【题型】解答题　【知识点】立体几何　【难度】easy
如图，线段 \(AA_1\) 是圆柱 \(OO_1\) 的母线，\(BC\) 是圆柱下底面 \(\odot O\) 的直径。

(1) 若 \(D\) 是弦 \(AB\) 的中点，且 \(\overrightarrow{AE} = \frac{1}{2}\overrightarrow{AA_1}\)，求证：\(DE \parallel\) 平面 \(A_1BC\)；

(2) 若 \(BC=2\)，\(\angle ABC=30^\circ\)，直线 \(A_1C\) 与平面 \(ABC\) 所成的角为 \(\frac{\pi}{3}\)，求异面直线 \(A_1O\) 与 \(AB\) 所成角的大小。
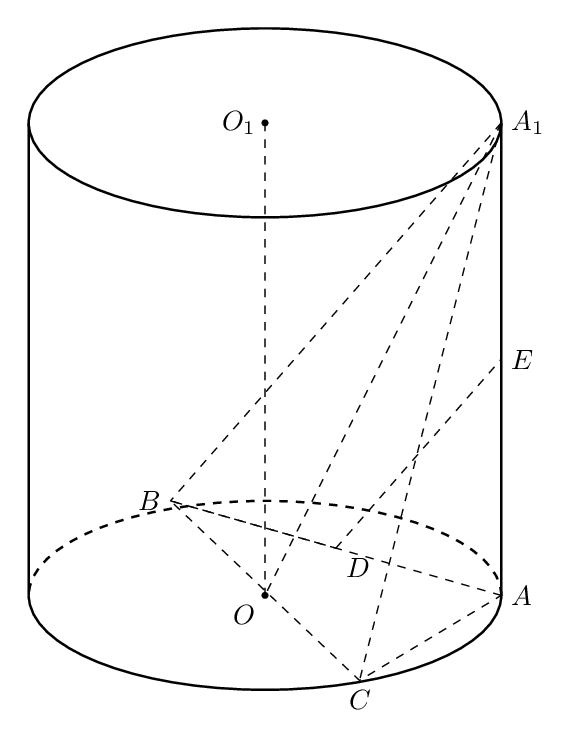
【解答】
\textbf{【详解】}
(1) 因为 \(D\) 是弦 \(AB\) 的中点，
且 \(\overrightarrow{AE} = \frac{1}{2}\overrightarrow{AA_1}\)，可知 \(E\) 是线段 \(AA_1\) 的中点，

故在 \(\triangle AA_1B\) 中，\(DE\) 为边 \(A_1B\) 的中位线，
则 \(DE \parallel A_1B\)，又 \(A_1B \subset\) 面 \(A_1BC\)，且直线 \(DE\) 不在面 \(A_1BC\)，

则 \(DE \parallel\) 平面 \(A_1BC\)；

\vspace{0.5em}
(2) 取线段 \(AC\) 的中点 \(F\)，连接 \(A_1F, OF\)，

在 \(\triangle ABC\) 中，线段 \(OF\) 是 \(AB\) 的中位线，
故 \(OF \parallel AB\)，则 \(\angle A_1OF\) 即为异面直线 \(AB\) 与 \(A_1O\) 所成角，

由题意知，\(AC=1\)，\(AF=\frac{1}{2}\)，\(AB=\sqrt{3}\)，\(OF=\frac{1}{2}AB=\frac{\sqrt{3}}{2}\)，

因为 \(AA_1 \perp\) 平面 \(ABC\)，\(AB \subset\) 平面 \(ABC\)，
所以 \(AA_1 \perp AB\)，

因为 \(BC\) 是圆柱下底面 \(\odot O\) 的直径，所以 \(AB \perp AC\)，
又 \(AA_1 \cap AC = A\)，\(AA_1, AC \subset\) 平面 \(AA_1C\)，所以 \(AB \perp\) 平面 \(AA_1C\)，

所以 \(OF \perp\) 平面 \(AA_1C\)，

又因 \(A_1F \subset\) 平面 \(AA_1C\)，所以 \(OF \perp A_1F\)，

在 \(\text{Rt}\triangle A_1OF\) 中，\(\angle A_1CA = \frac{\pi}{3}\)，故 \(AA_1 = \sqrt{3}\)，故 \(A_1O = \sqrt{A_1A^2 + AO^2} = 2\)，

故 \(\cos\angle A_1OF = \frac{OF}{OA_1} = \frac{\sqrt{3}}{4}\)，

则异面直线 \(A_1O\) 与 \(AB\) 所成角的大小为 \(\arccos\frac{\sqrt{3}}{4}\)。

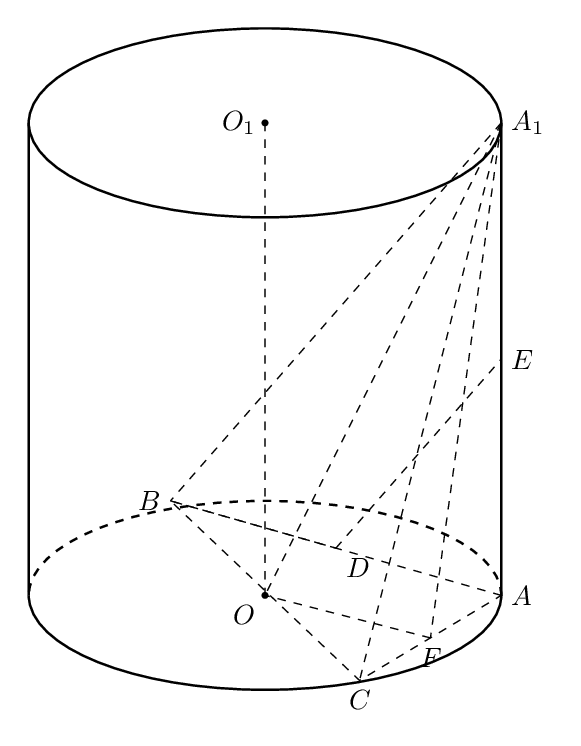